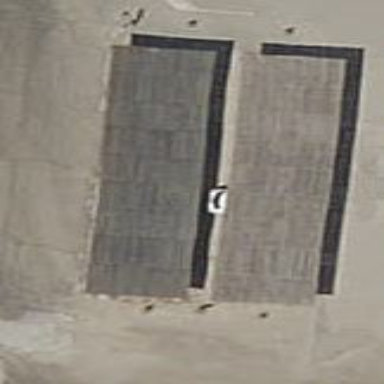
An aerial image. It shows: Parking area with surface.